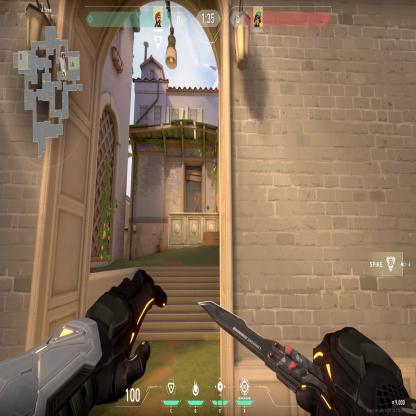
Label: enemy